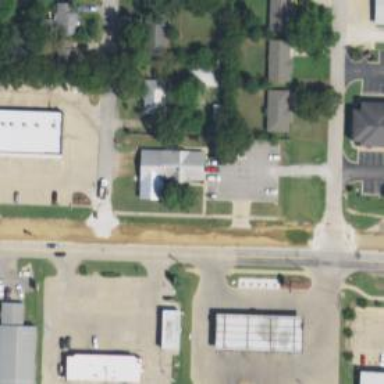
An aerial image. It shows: Clinic.